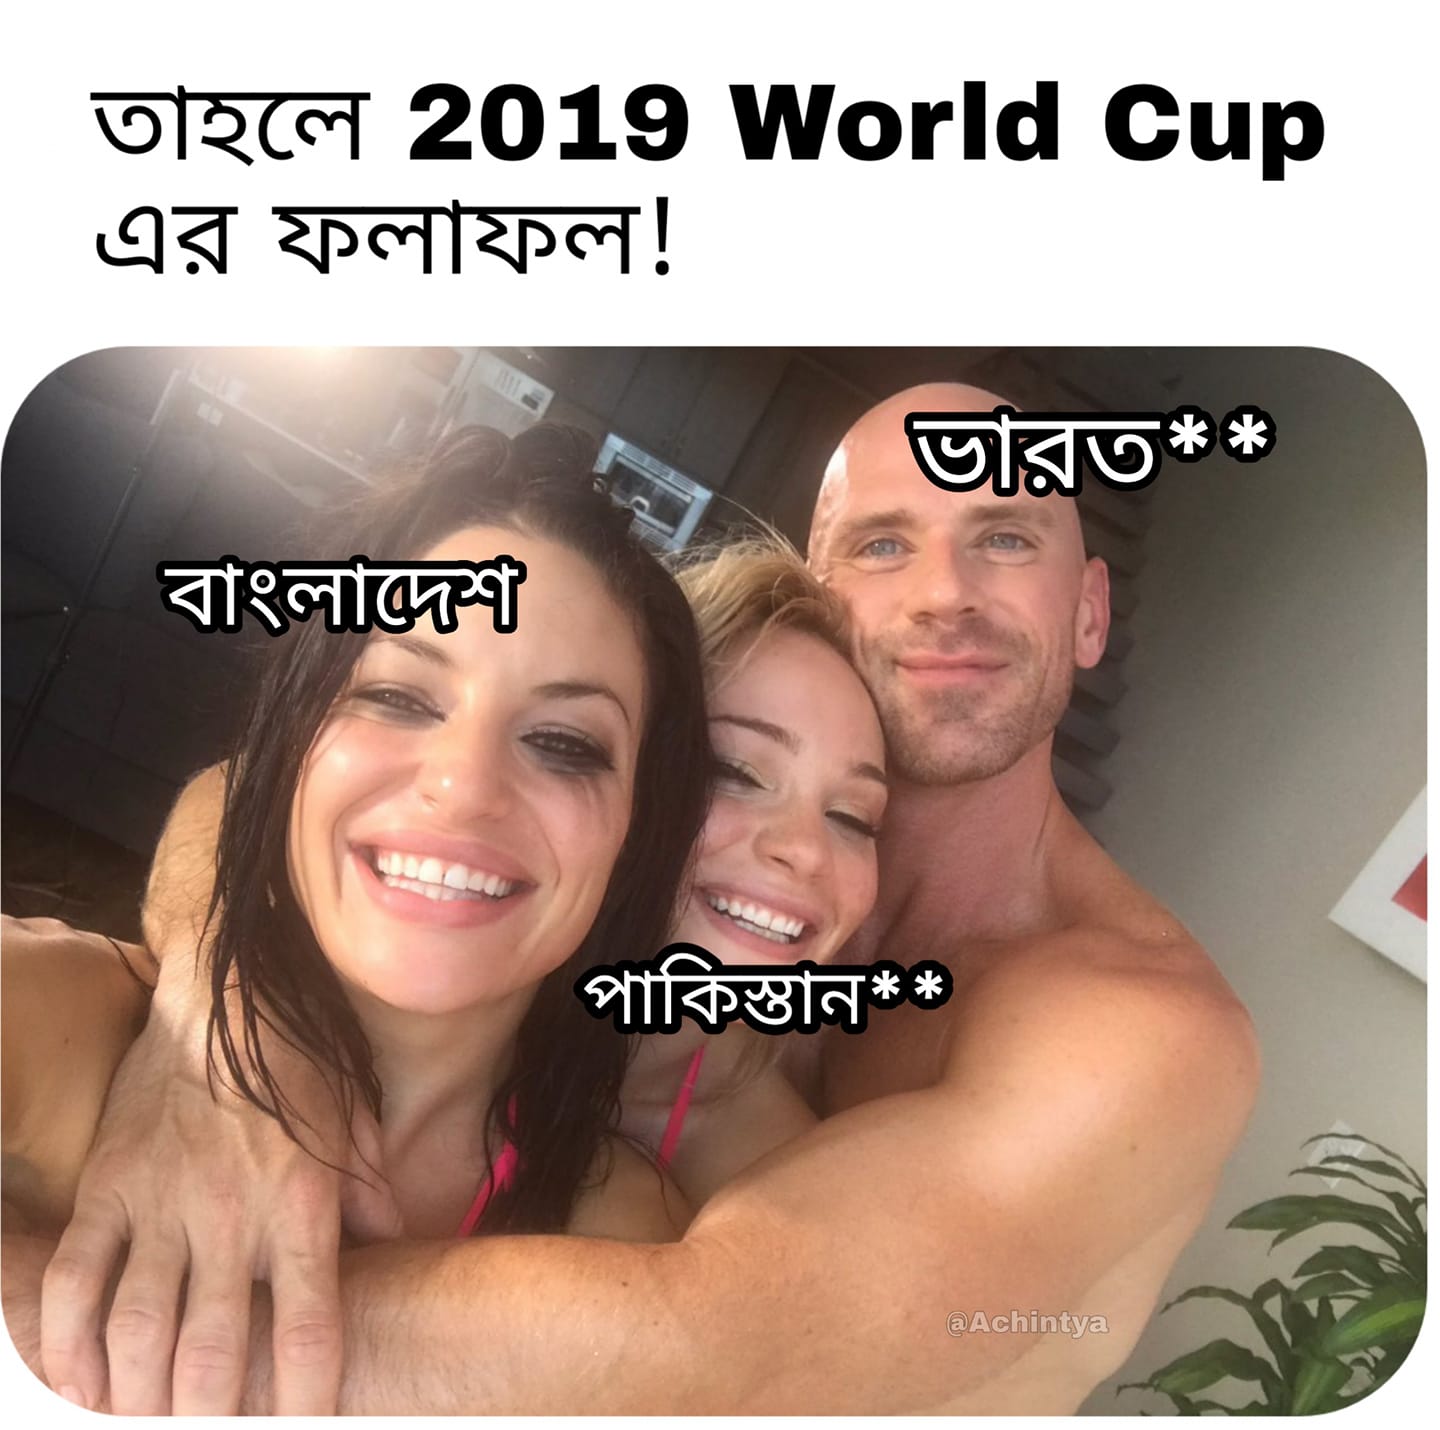
Caption: তাহলে 2019 World Cup এর ফলাফল !    বাংলাদেশ     ভারত**    পাকিস্তান**
Label: hate